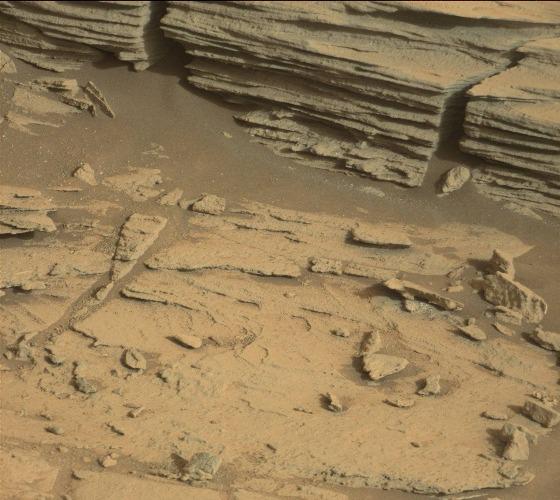
Terrain classes present: Bedrock, Gravel / Sand / Soil, Rock, Shadow